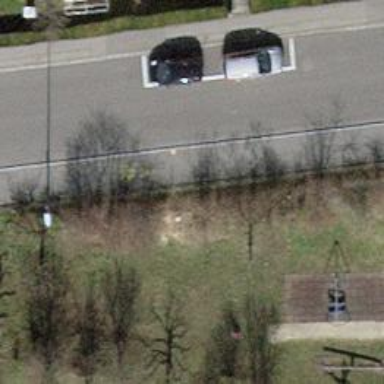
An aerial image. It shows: Bus stop with platform for public transport.